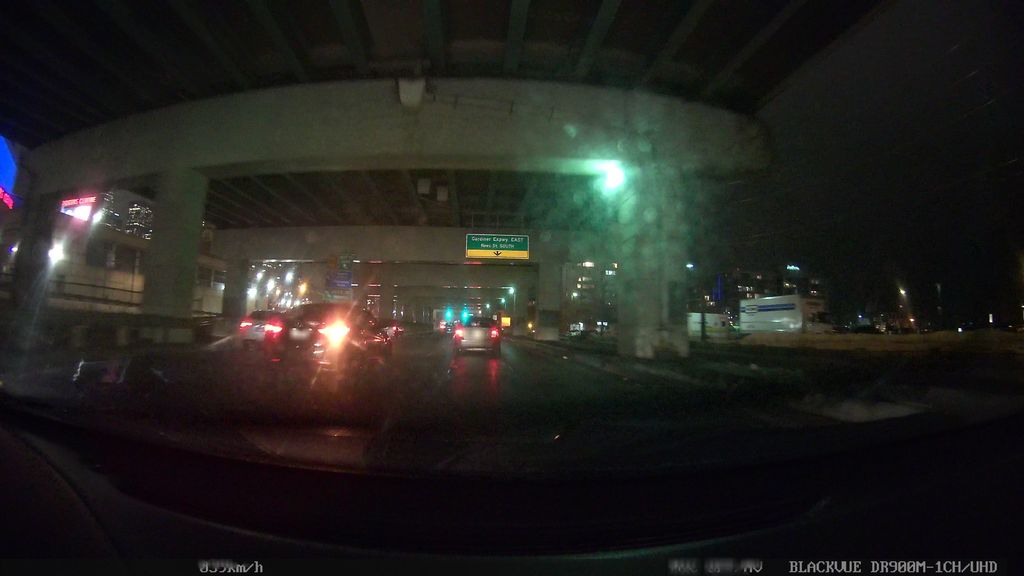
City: toronto